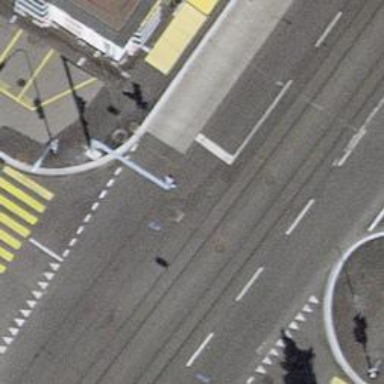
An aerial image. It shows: Primary highway with asphalt surface. There are separate sidewalks on both sides and lanes for cyclists. The tram lines are embedded in the road.